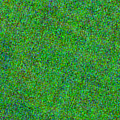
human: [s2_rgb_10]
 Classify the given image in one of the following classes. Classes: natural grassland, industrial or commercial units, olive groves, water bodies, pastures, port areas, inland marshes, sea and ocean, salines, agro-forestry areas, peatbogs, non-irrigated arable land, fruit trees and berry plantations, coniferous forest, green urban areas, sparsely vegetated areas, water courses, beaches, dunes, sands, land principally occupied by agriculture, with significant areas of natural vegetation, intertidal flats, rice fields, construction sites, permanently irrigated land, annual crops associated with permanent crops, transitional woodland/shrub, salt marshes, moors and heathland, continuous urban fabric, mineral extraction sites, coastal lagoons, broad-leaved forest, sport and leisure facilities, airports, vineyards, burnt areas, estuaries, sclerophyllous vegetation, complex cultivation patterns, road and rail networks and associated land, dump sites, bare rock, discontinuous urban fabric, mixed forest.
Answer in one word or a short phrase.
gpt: sea and ocean